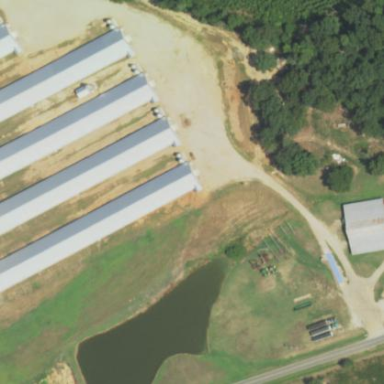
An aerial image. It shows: Farm auxiliary building.